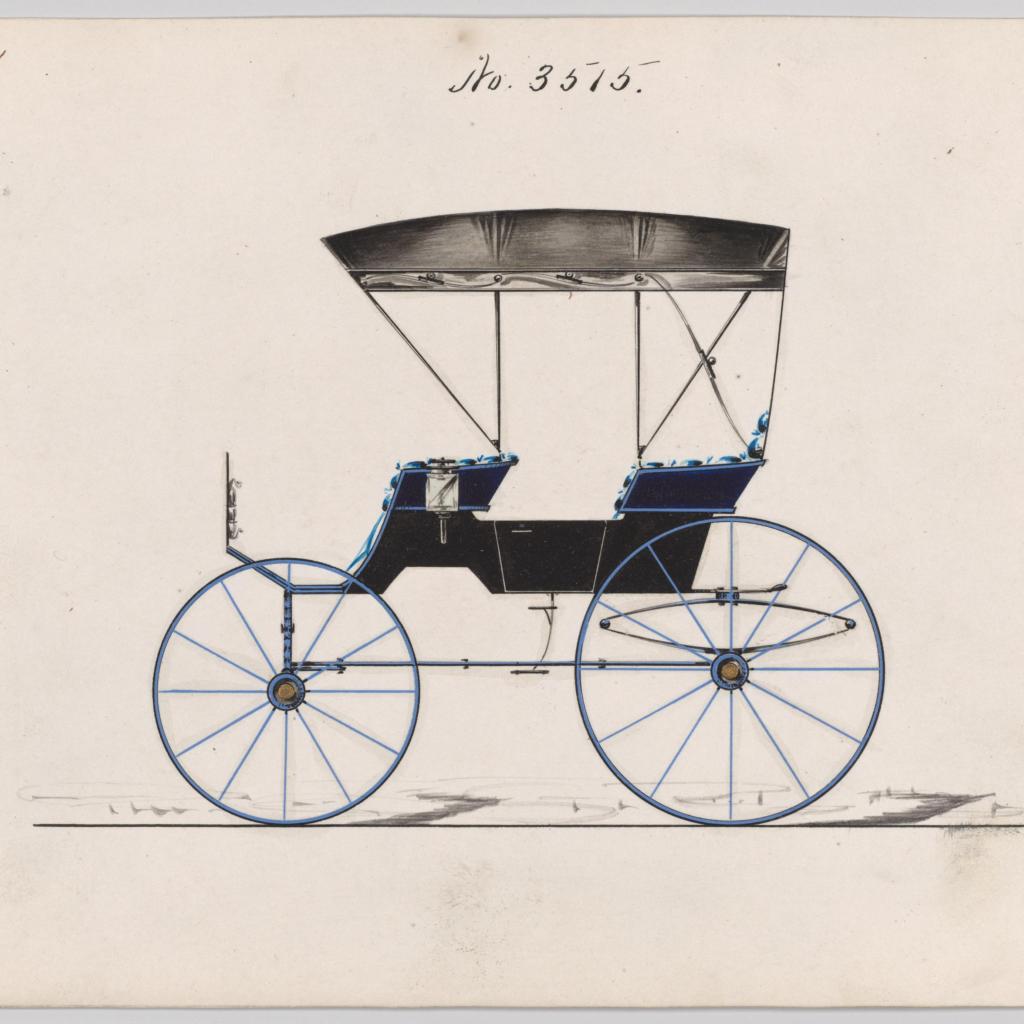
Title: Design for Extension Top Park Phaeton, no. 3515
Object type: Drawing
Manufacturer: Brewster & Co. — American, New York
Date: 1879
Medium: pen and black ink, watercolor and gouache, with gum arabic and gold ink
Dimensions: Sheet: 6 5/8 x 9 1/8 in. (16.8 x 23.2 cm)
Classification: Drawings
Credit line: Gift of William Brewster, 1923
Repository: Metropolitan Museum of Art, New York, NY